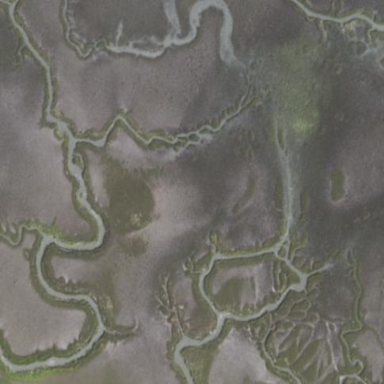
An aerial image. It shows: Saltmarsh wetland with tidal influence.